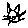
Label: cat